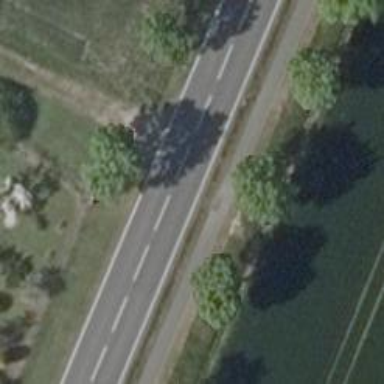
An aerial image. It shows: Primary road with asphalt surface.